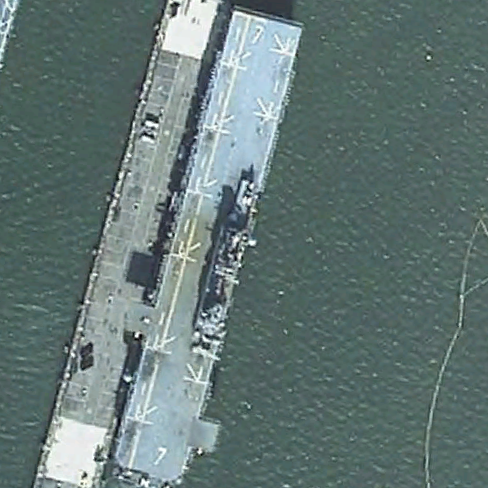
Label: assault